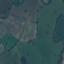
Land use / land cover class: Pasture